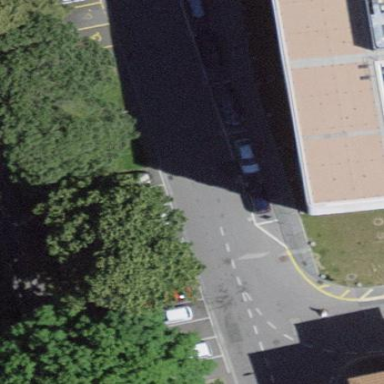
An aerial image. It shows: Street-side parking area with asphalt surface.